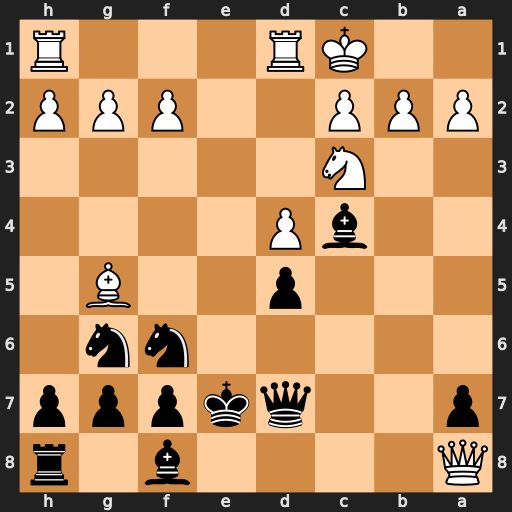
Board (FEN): Q4b1r/p2qkppp/5nn1/3p2B1/2bP4/2N5/PPP2PPP/2KR3R
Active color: b
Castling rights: -
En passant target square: -
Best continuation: Ke6 Rhe1+ Kf5 Re5+ Nxe5